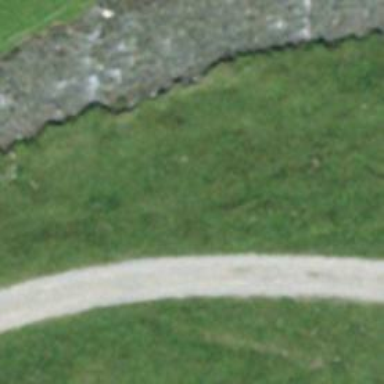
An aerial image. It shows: Unpaved track with grade2 quality type.